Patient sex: F
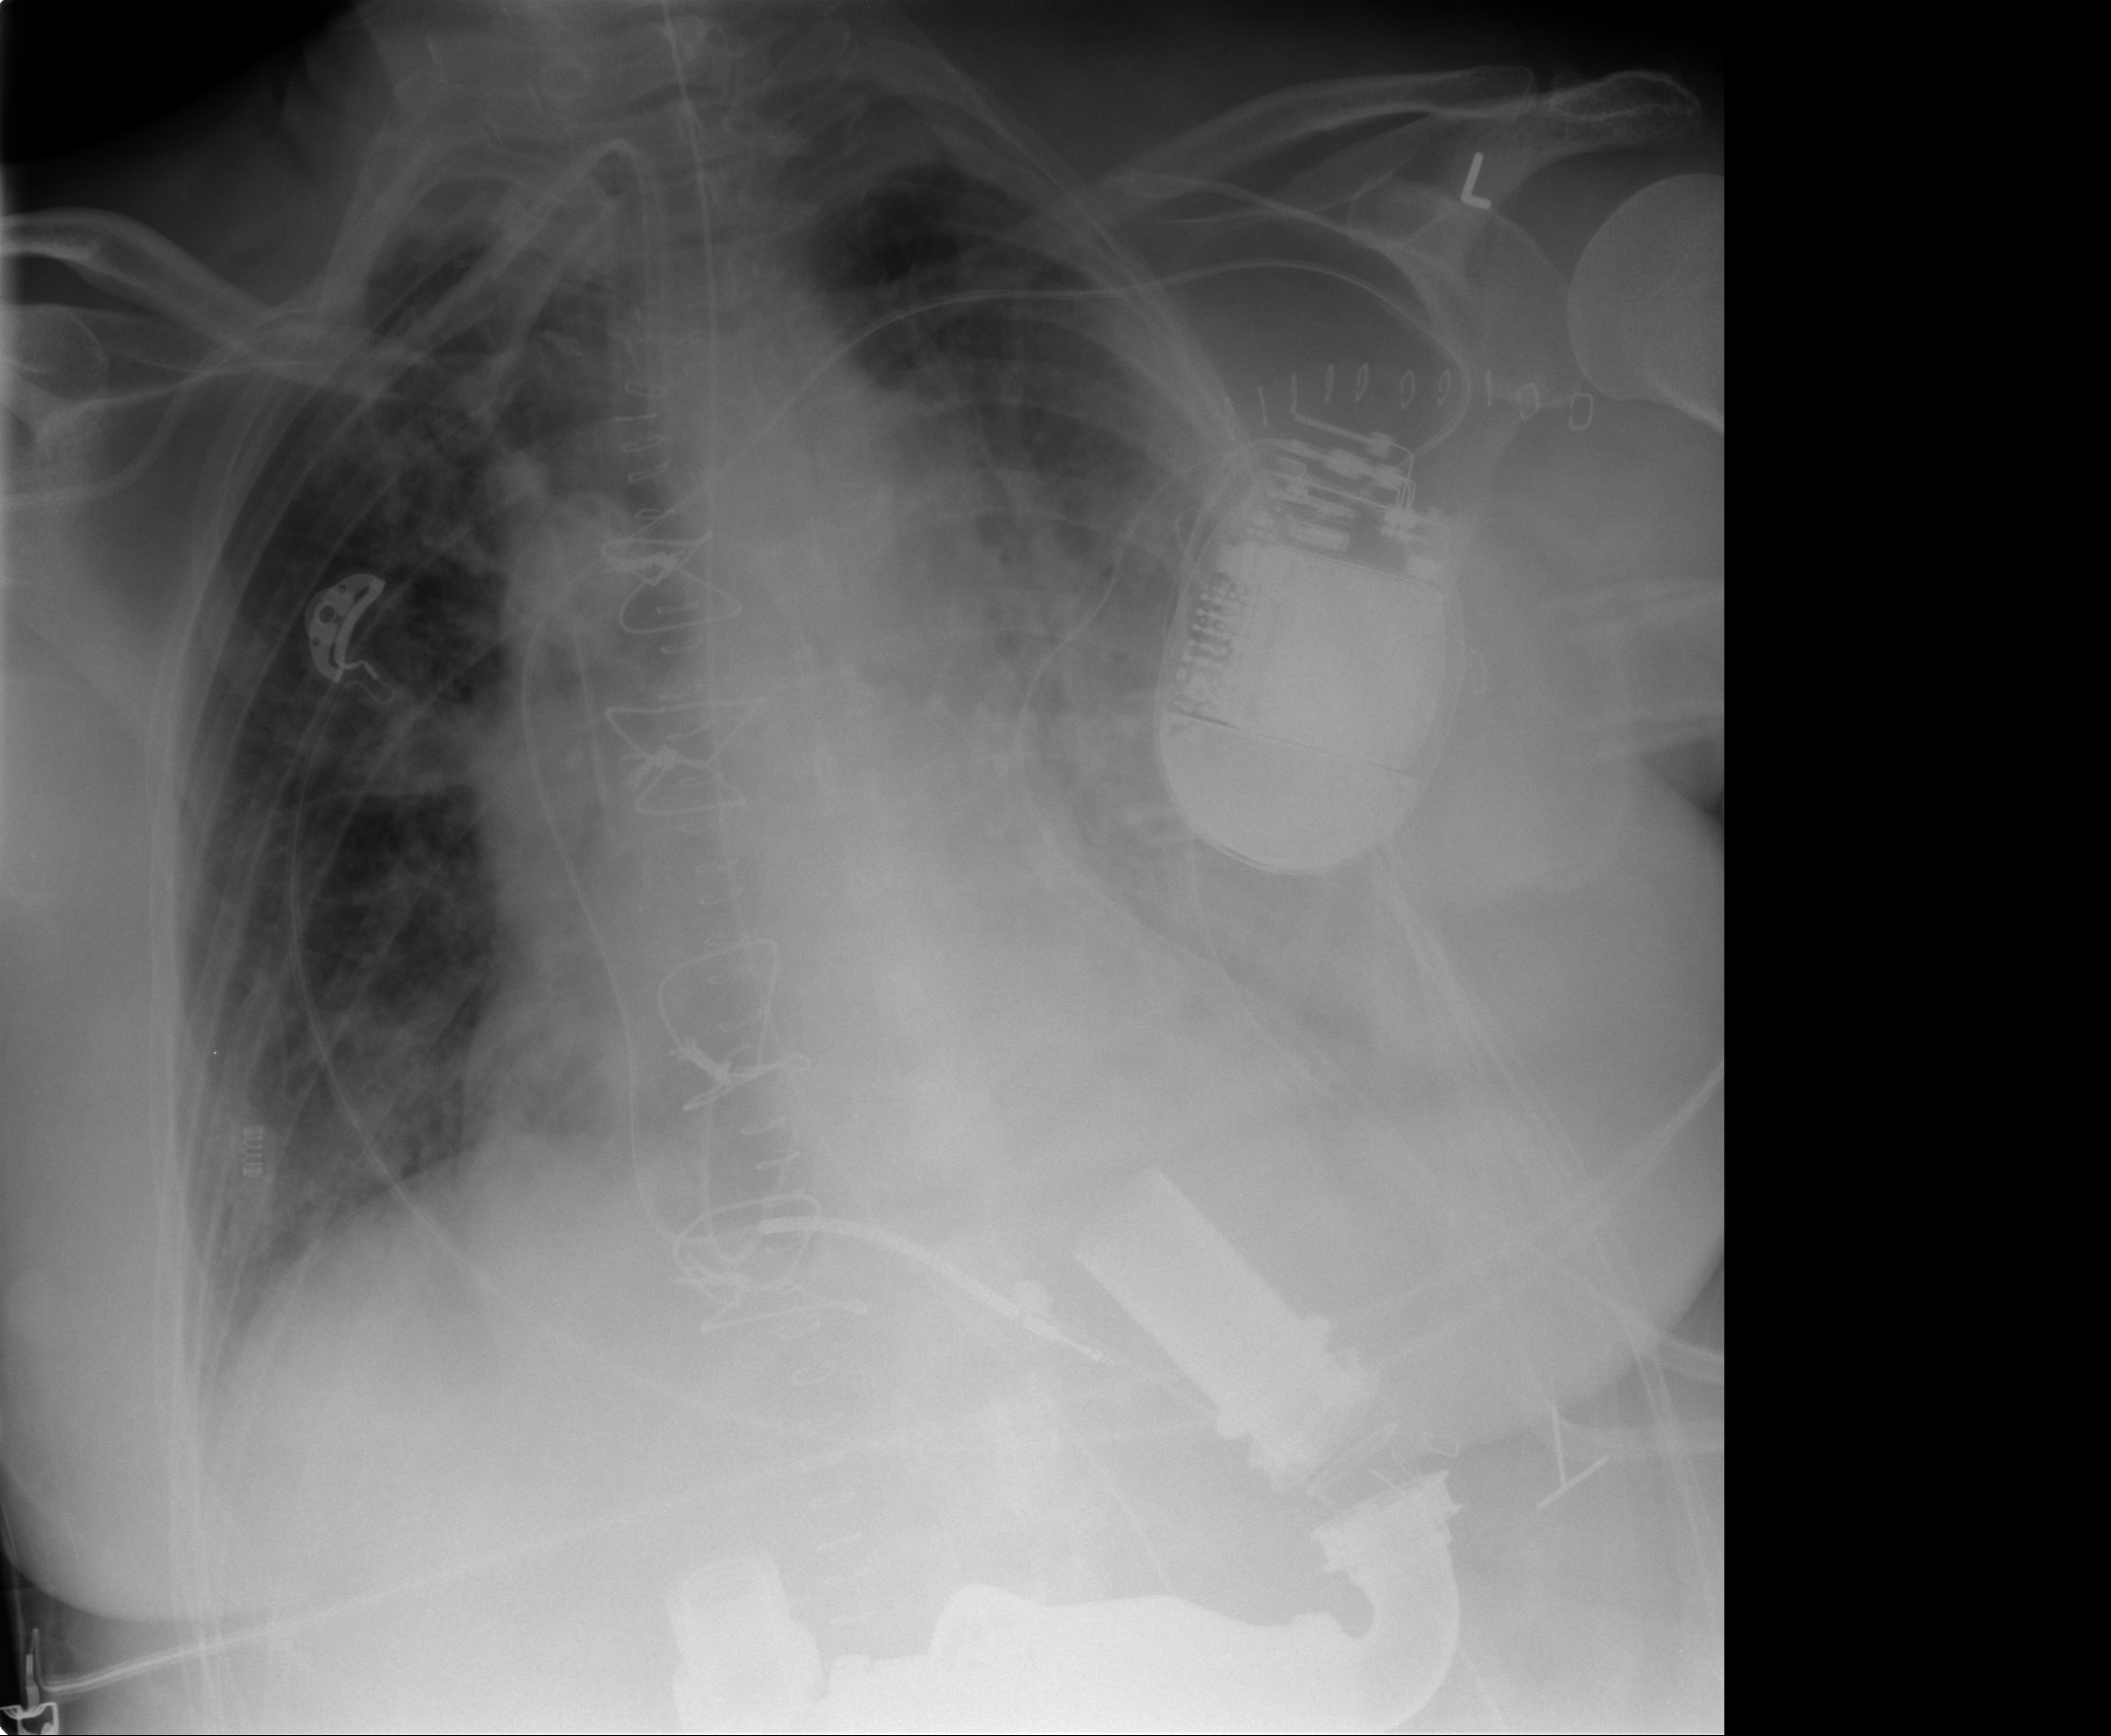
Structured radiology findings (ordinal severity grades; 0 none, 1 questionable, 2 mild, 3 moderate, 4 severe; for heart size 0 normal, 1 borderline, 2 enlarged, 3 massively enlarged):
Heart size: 2
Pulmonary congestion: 2
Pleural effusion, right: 1
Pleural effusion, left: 2
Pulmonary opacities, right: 2
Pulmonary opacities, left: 3
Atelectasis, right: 1
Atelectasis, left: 2